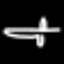
Label: airplane